Aerial crown-view tile of a tropical tree (Barro Colorado Island, Panama), acquired 20240813:
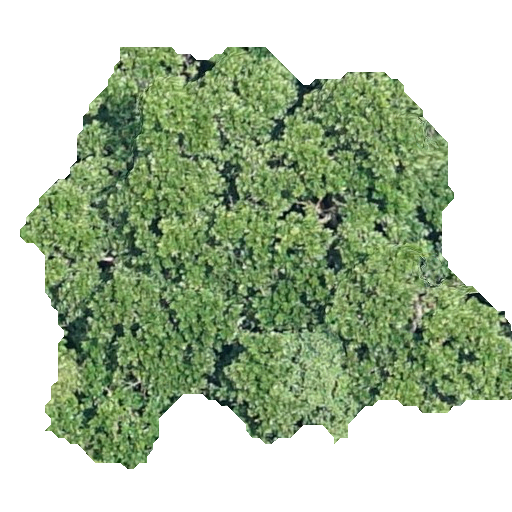
Species: Anacardium excelsum
GBIF accepted scientific name: Anacardium excelsum
Crown area: 217.534 m²